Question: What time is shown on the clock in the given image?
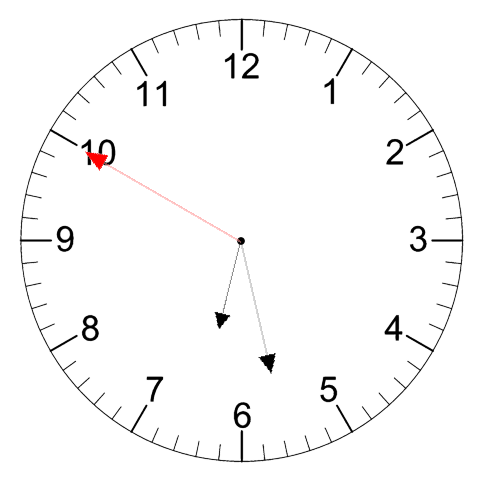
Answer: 06:27:50